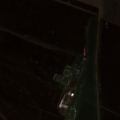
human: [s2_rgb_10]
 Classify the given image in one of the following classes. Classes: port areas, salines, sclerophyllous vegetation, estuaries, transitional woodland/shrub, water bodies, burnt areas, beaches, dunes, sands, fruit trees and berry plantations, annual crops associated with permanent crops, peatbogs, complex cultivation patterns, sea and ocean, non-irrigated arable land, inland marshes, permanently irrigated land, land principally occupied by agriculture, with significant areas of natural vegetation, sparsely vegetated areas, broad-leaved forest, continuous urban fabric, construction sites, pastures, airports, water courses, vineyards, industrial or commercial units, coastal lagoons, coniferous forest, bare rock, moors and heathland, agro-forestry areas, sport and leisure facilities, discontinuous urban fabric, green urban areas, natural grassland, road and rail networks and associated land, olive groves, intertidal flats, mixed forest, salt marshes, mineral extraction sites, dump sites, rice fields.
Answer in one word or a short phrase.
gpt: non-irrigated arable land